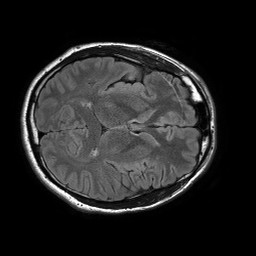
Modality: FLAIR
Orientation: axial
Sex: male
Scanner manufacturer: philips
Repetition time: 11 s
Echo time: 0.125 s